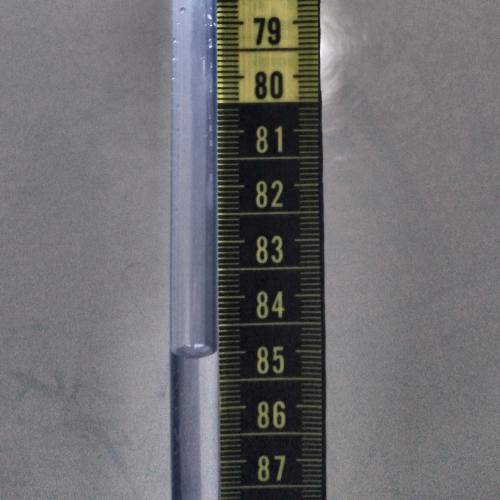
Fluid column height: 85.0 cm